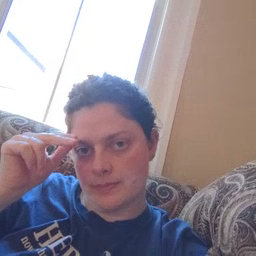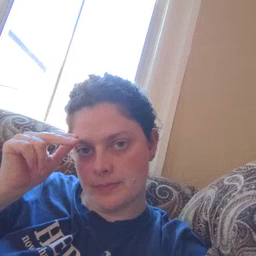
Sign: horse